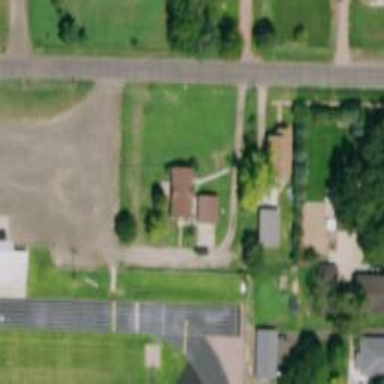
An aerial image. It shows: Driveway.